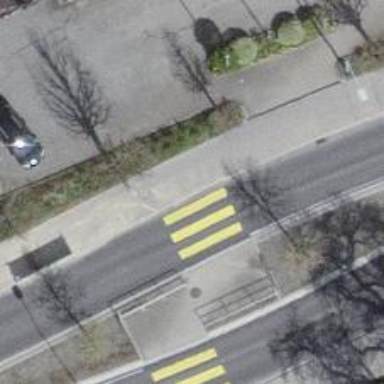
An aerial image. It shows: Kerb barrier.